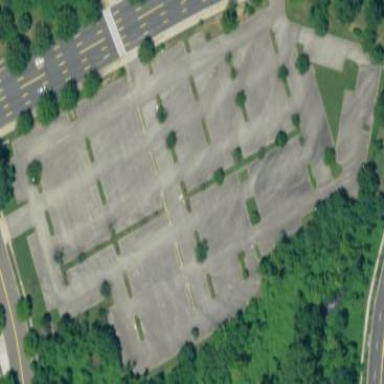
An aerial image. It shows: Parking area.